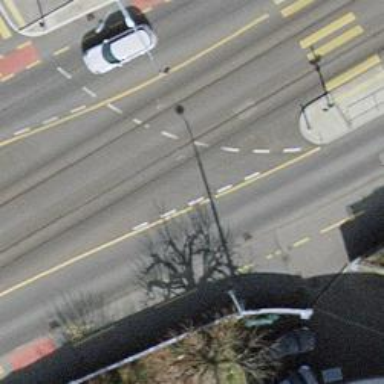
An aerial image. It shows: Road with traffic signals.